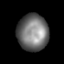
Tissue: lung
Cell type: Epithelial cells
Senescence score: 0.2025
Nuclear area (px): 1110
Mean DAPI intensity: 114.07